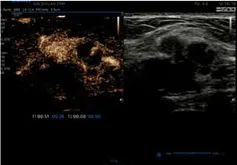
(A) Breast US images revealed a hypoechoic irregular mass in the breast left upper quadrant, with a size of about 23x25x19mm, the boundary was not uneven and no strong punctate echo was observed. The combination of contrax-enhanced ultrasound suggested the mass uneven enhancement in the arterial phase, unsmooth boundary, slow regression in the venous phase, and obvious enlargement in the lesion area.
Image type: radiology (ultrasound)